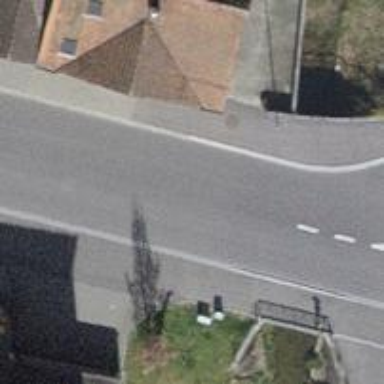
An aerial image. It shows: Sidewalk bridge over footway road.